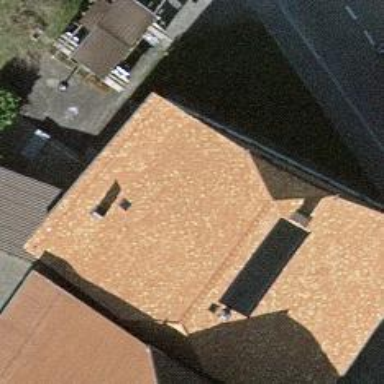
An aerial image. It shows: Detached building with gabled roof.